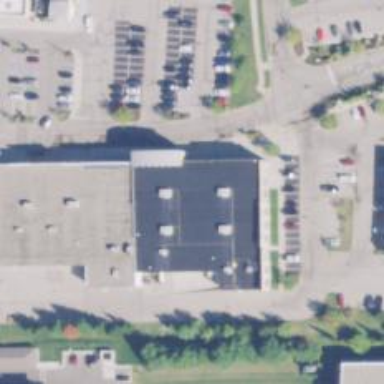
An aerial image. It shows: Fitness centre on leisure land.